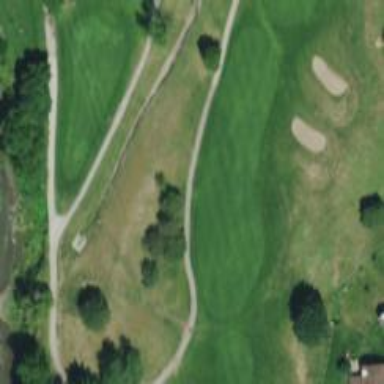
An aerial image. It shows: Golf hole.